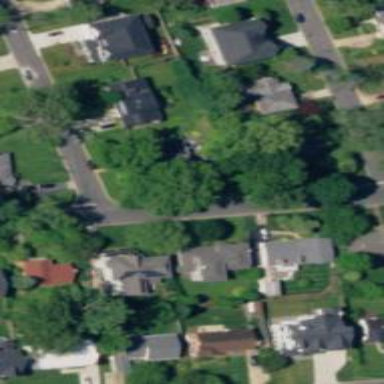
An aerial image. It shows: Neighborhood.